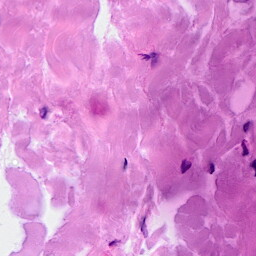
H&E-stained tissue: Breast